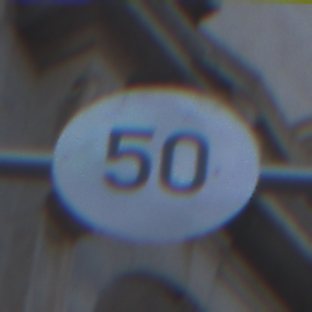
Verkehrszeichen: Geschwindigkeit50
Umgebung: Outdoor, Urban
Tageszeit: SunriseSunset
Wetter: Clear
Licht: Natural
Jahreszeit: NotSpecified
Kontrast: MediumContrast